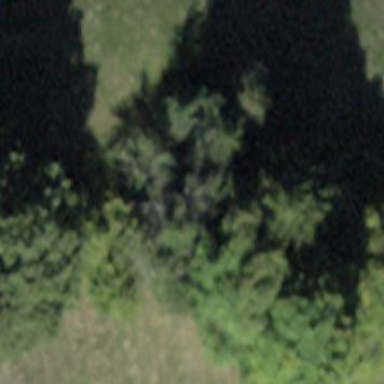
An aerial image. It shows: Forest area.